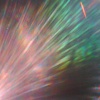
Label: sunburn